Question: I was wondering how it would be possible to detect the bottom right corner of a paper square I manually made (which is probably not perfectly a square, because I drew it myself) on top of another object. What I want to do is use this square as a reference and align the image according to the bottom right corner of the square. I'm quite a Matlab amateur. Can anybody help?
The top left square is the paper square I need to detect which is the reference point.

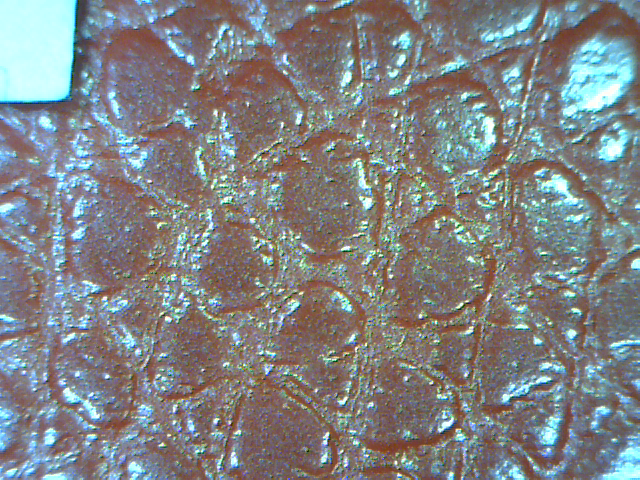
Answer: You have a lot of choices to detect the square; it's actually a rectangle; you want to detect, but the easiest way is using morphological operations. Here I provided a commented script to help you; since you are a MATLAB amateur.
'ShowMaskAsOverlay' is not a built-in command in MATLAB, though, It is very useful. If you want to download it visit this <URL>.
Another way I would suggest from what I understood from your question. You can save the image before making the square, and save another image after making the square. Then you will only need to get the difference between the two images.
'''
close all;clear all;clc;
% Read in Image
im = imread('stack.png');
[r, c, ch] = size(im);
% Convert Image to Gray if it's RGB
if ch == 3
gray = rgb2gray(im);
end
% Threshold Value; > 0.87 = 1 and < 0.87 = 0
thresh = 0.87;
bw = im2bw(gray, thresh);
% Removing unwanted white pixels
bw = bwareaopen(bw, 400);
bw = imerode(bw, strel('disk', 3));
bw = imfill(bw, 'holes');
bw = bwareaopen(bw, 600);
bw = imdilate(bw, strel('disk', 3)); %optional. Could be omitted
% Calculating the BoundingBox of the Square
s = regionprops(bw, 'BoundingBox');
box = struct2cell(s);
pos = cell2mat(box);
%% Displaying Images
figure(1)
imshow(im)
rectangle('position', pos, 'edgecolor', 'red', 'linewidth', 1.5)
str = ['Bounding Box Bottom Right Corner Coordinate Value = ', num2str(pos(4))];
h = text(pos(3), pos(4), num2str(pos(4)));
set(h, 'Color', 'k', 'FontSize', 12, 'FontWeight', 'bold')
title(str)
figure(2)
imshow(gray)
showMaskAsOverlay(0.5, bw, 'g')
'''
<URL>